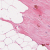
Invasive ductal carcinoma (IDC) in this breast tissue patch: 0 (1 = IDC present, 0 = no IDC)